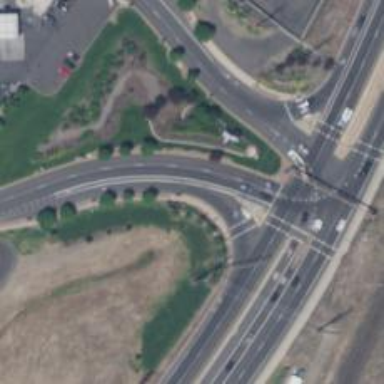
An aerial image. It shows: Trunk link highway.